Interaction volume radius: 10 \u00c5
Interaction volume height: 25 \u00c5
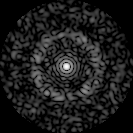
Disorder parameter: 0.8